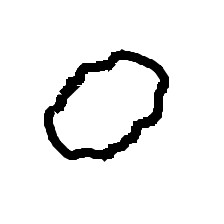
Shape: circle